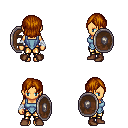
a pixel art fantasy rpg character, female body template, human, tanned skin, blue vest, gold greaves, brunette long bangs hairstyle, white cloth bandages, brown shoes, shield, four views (front, back, left, right), 2x2 character sprite sheet, small pixel art, hard edges, no anti-aliasing